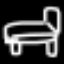
Label: bed